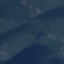
Label: HerbaceousVegetation